Question: I want to develop a system in order to manage readings from a text file. The main structure is based on 4 bundles:
- 'timestamp''log'- - 'log''timestamp'- 'timestamp'
My question is: How should each 'bundle' be organized? I'm not 100% familiar with the 'OSGi'way of work, it's something I'm working on. My current structure is as follows:

- - 'bundle''activator''service'- 'interfaces'
Is it correct? Thanks in advance.
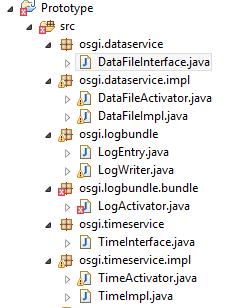
Answer: You're right to separate the interfaces into different packages to the implementations. Generally you'll want each bundle to export the packages containing the interfaces, but not the implementation packages. This will help to minimise the coupling between the bundles.
It looks like you have all your services in one project which would result in them all being in the same OSGi bundle. You should probably separate each one out into its own project with its own manifest file. That way the services can be developed and deployed independently and communicate through the service interfaces.